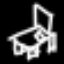
Label: bed